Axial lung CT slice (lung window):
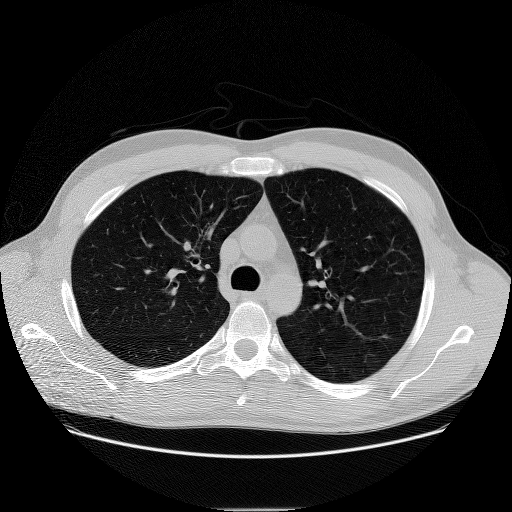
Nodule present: no